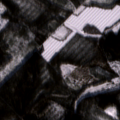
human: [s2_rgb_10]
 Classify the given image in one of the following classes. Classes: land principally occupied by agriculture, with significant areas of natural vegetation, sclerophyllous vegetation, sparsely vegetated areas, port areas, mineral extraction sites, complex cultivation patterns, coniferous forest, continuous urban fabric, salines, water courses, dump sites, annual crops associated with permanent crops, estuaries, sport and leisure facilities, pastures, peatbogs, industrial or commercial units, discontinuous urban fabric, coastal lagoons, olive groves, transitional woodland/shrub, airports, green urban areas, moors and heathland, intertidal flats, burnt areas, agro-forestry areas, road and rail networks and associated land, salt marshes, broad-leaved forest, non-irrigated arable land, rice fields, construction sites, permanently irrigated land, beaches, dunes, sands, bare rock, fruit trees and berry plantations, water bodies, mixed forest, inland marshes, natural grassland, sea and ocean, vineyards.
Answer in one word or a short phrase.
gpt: coniferous forest, mixed forest, transitional woodland/shrub